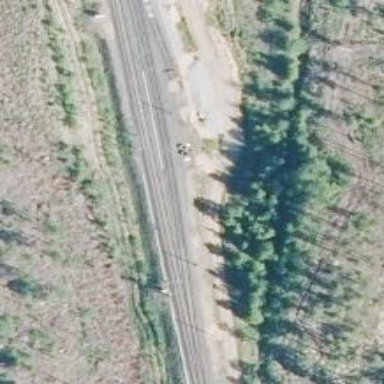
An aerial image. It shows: Railway with continuous electrified contact lines.